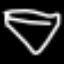
Label: diamond